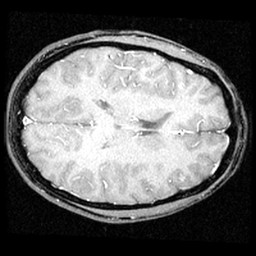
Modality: inplaneT1
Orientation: axial
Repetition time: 0.2 s
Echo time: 0.0036 s